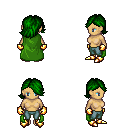
a pixel art fantasy rpg character, female body template, human, tanned skin, green cape, teal pants, green swoop hairstyle, gold gloves, gold boots, four views (front, back, left, right), 2x2 character sprite sheet, small pixel art, hard edges, no anti-aliasing